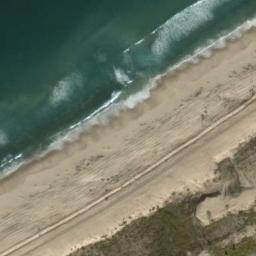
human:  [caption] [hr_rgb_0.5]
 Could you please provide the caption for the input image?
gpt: The sea has ripples .

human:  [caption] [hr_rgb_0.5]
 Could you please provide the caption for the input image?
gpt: The beach consists of blue seawater and a coast with sparse green plants .

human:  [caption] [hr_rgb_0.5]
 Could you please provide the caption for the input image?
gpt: The beach with khaki sand and some gathered green plants on the beach .

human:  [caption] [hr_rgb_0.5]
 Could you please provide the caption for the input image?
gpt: Turquoise water and sandy beach and yellow-green grass .

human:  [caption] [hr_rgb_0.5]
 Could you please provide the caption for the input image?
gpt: The grass is beside the beach .